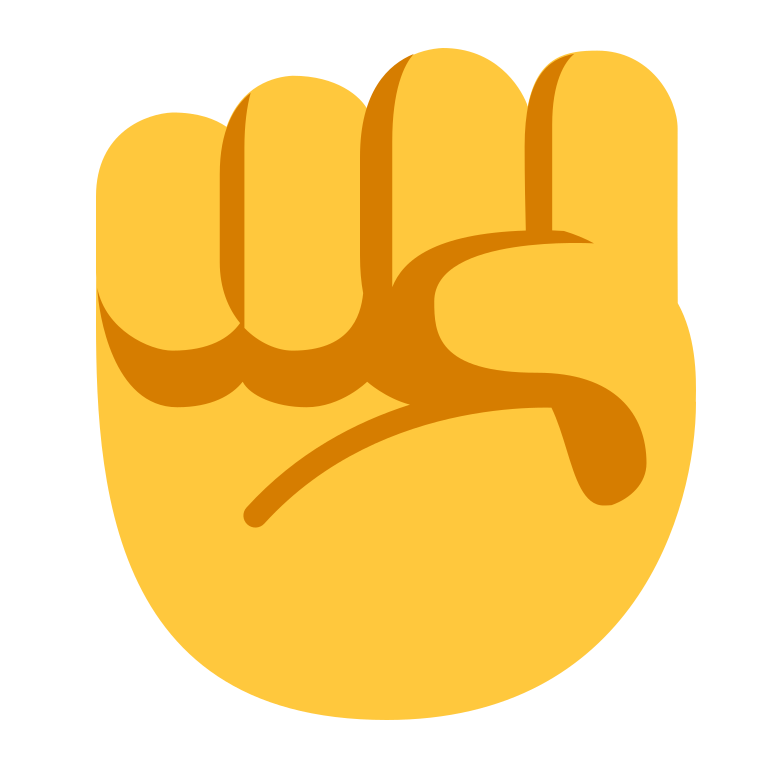
raised fist flat default